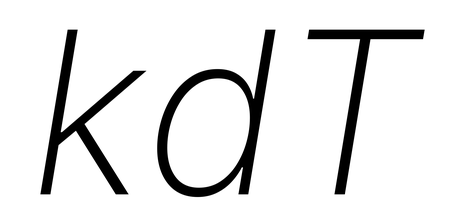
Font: Inter-Italic_ExtraLight_Italic